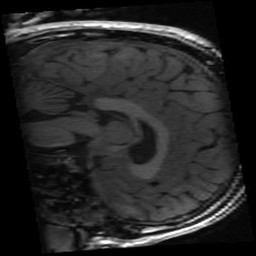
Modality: inplaneT1
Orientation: sagittal